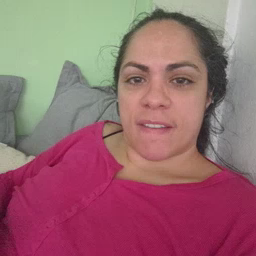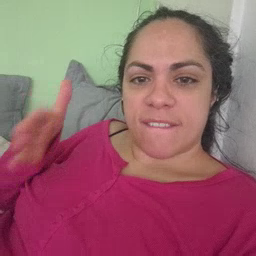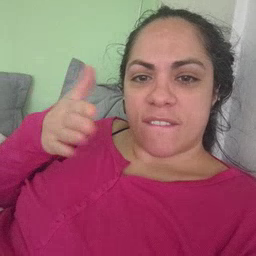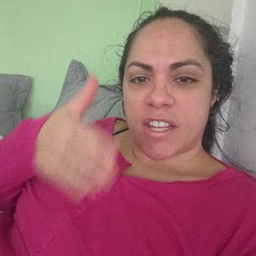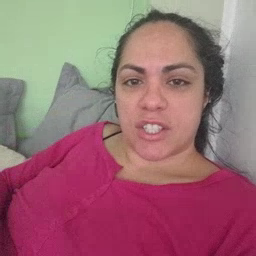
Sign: fish